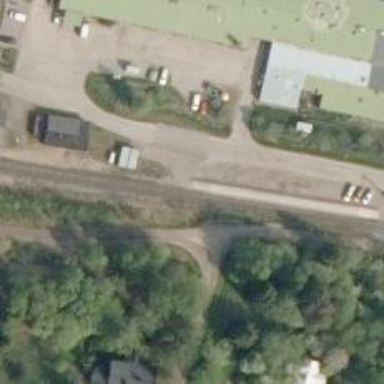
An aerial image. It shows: Railway signal.